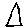
Label: triangle